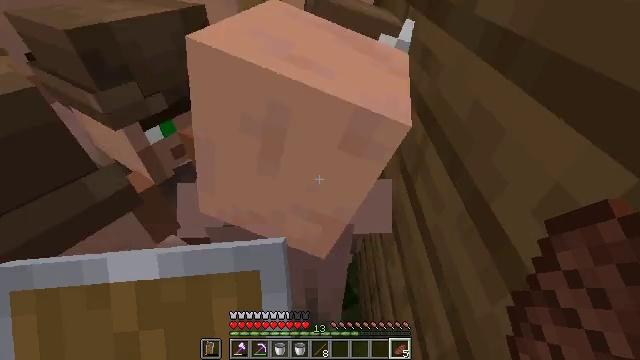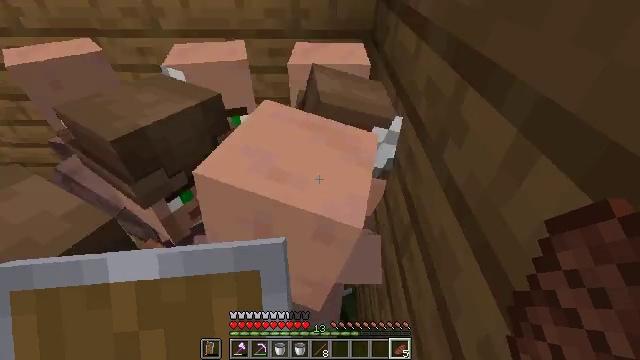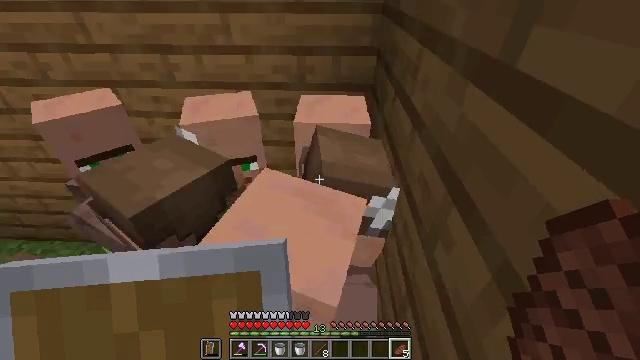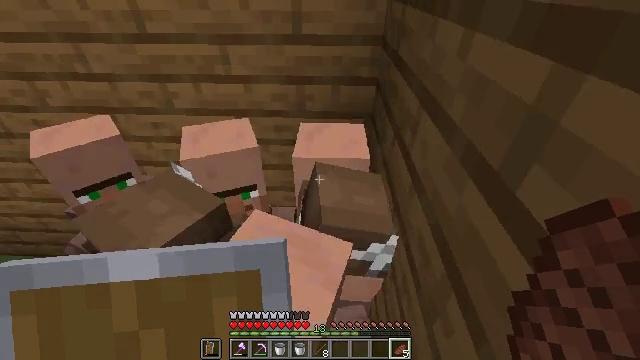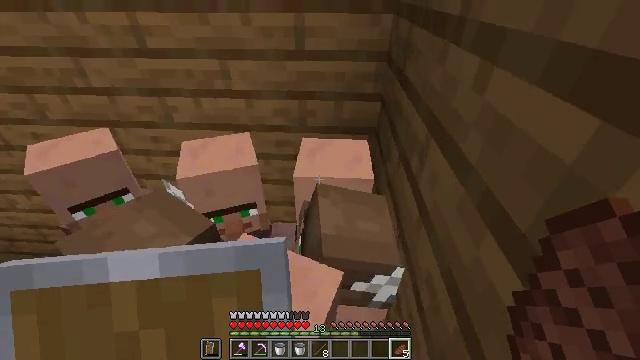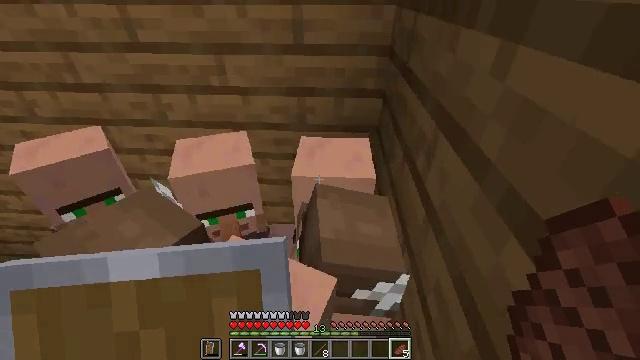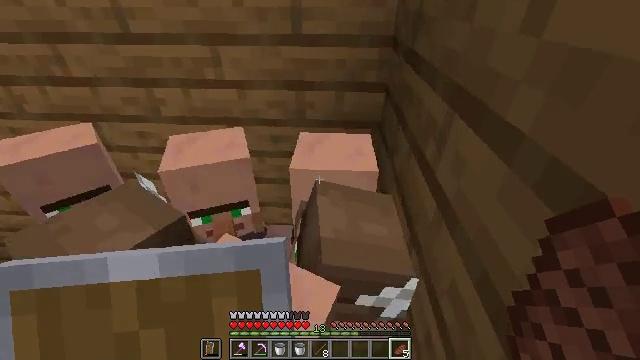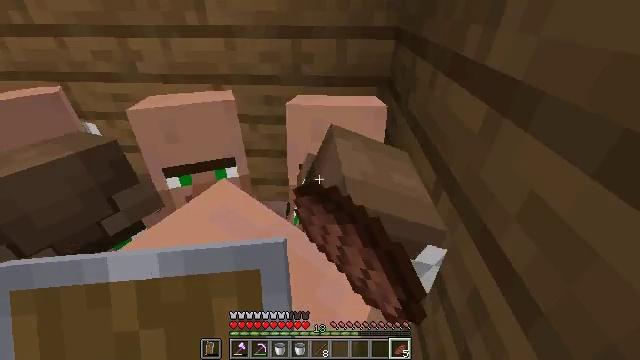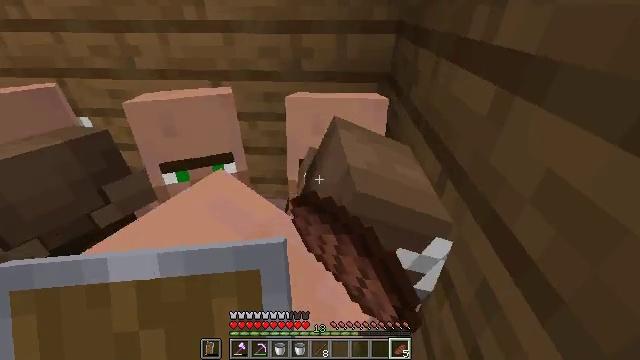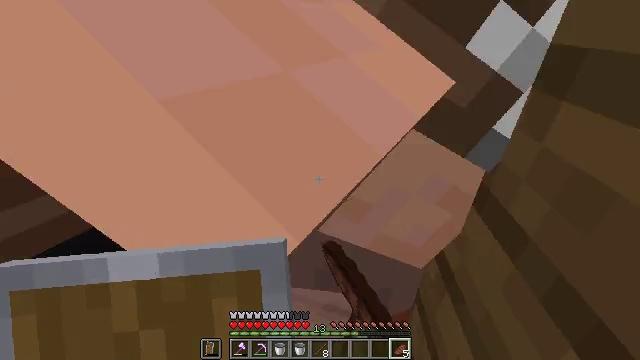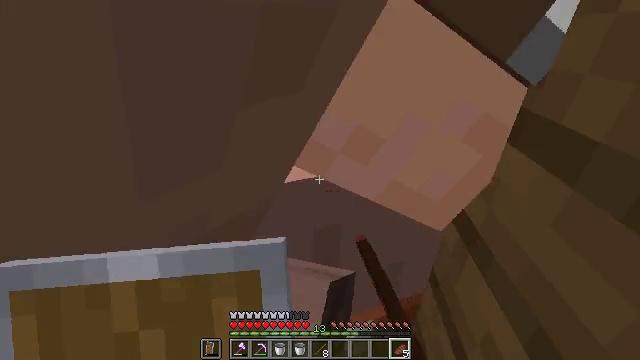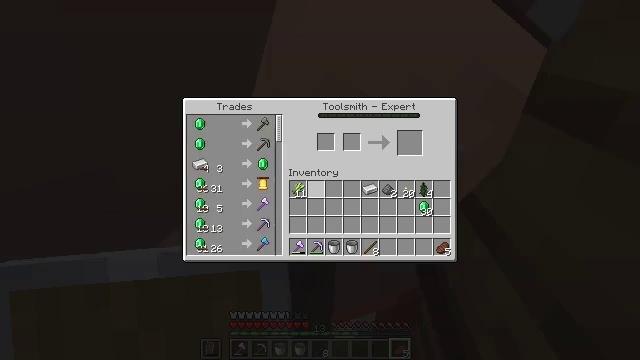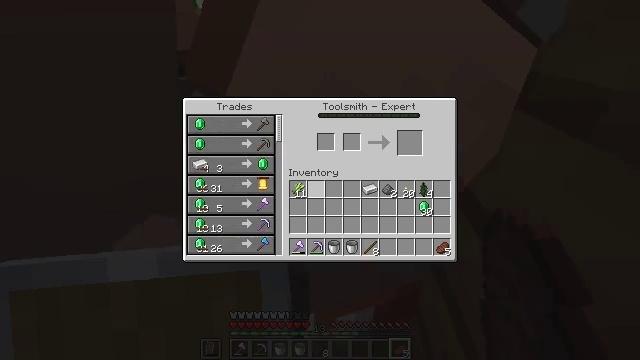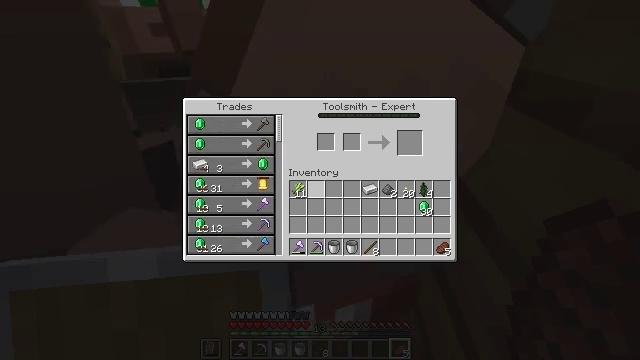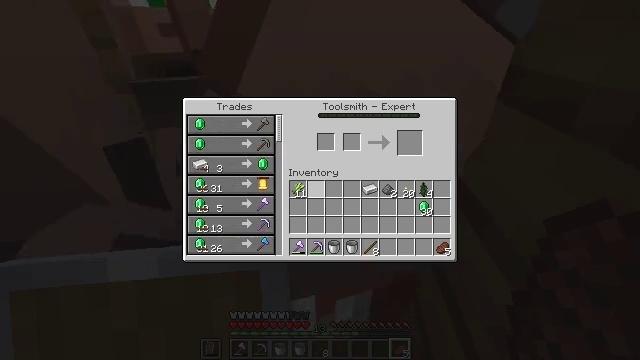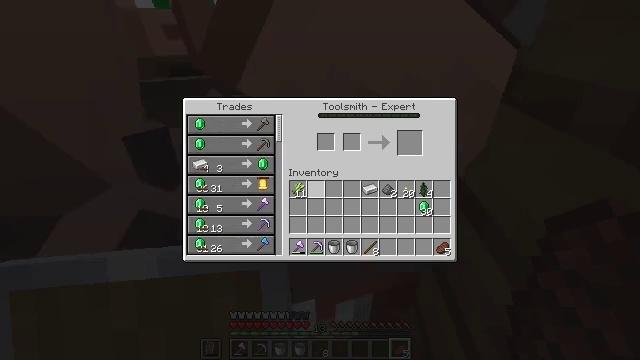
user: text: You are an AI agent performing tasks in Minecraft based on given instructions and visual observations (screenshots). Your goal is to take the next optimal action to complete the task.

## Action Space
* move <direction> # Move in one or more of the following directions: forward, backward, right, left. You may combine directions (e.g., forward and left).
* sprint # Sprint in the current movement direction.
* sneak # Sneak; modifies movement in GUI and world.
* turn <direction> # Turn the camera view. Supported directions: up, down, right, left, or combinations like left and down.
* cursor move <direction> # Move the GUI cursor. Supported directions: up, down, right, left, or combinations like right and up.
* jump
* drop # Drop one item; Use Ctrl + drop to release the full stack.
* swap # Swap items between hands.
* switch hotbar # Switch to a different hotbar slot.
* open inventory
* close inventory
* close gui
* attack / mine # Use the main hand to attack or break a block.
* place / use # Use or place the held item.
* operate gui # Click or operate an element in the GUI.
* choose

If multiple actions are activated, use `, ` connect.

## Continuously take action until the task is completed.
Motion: motion action
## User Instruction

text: Make a diamond axe at the crafting table.
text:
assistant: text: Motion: move forward, turn up, jump
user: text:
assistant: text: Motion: move forward, turn up, jump
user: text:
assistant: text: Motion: move forward, jump
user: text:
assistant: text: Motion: move forward, turn up, jump
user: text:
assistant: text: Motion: move forward, jump
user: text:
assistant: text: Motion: move forward, turn up, use / place, jump
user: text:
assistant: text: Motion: move forward, use / place, jump
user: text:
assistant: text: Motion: move forward, use / place, jump
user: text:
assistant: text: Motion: move forward, turn up, jump
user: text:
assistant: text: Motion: move forward, turn up, jump
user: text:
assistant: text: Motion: jump, open gui
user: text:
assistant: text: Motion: jump
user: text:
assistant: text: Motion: no_op
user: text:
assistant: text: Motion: no_op
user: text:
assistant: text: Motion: no_op
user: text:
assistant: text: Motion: no_op
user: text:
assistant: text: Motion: no_op
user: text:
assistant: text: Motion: no_op
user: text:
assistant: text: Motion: no_op
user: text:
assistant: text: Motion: cursor move left
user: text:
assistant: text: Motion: cursor move left
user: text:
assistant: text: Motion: cursor move left
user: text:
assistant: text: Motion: cursor move left
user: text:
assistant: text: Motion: no_op
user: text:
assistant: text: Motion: no_op
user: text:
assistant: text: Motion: no_op
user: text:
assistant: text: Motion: no_op
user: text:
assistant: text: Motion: no_op
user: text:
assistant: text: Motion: cursor move right
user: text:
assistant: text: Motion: no_op